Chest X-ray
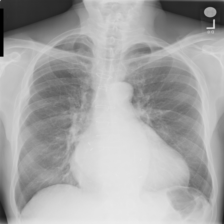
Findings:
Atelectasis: negative
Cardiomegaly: positive
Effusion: negative
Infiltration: negative
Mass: negative
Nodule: negative
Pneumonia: negative
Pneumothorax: negative
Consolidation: negative
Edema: negative
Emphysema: negative
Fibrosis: negative
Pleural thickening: negative
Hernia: negative